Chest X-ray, PA view. Patient: 62 years old, sex M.
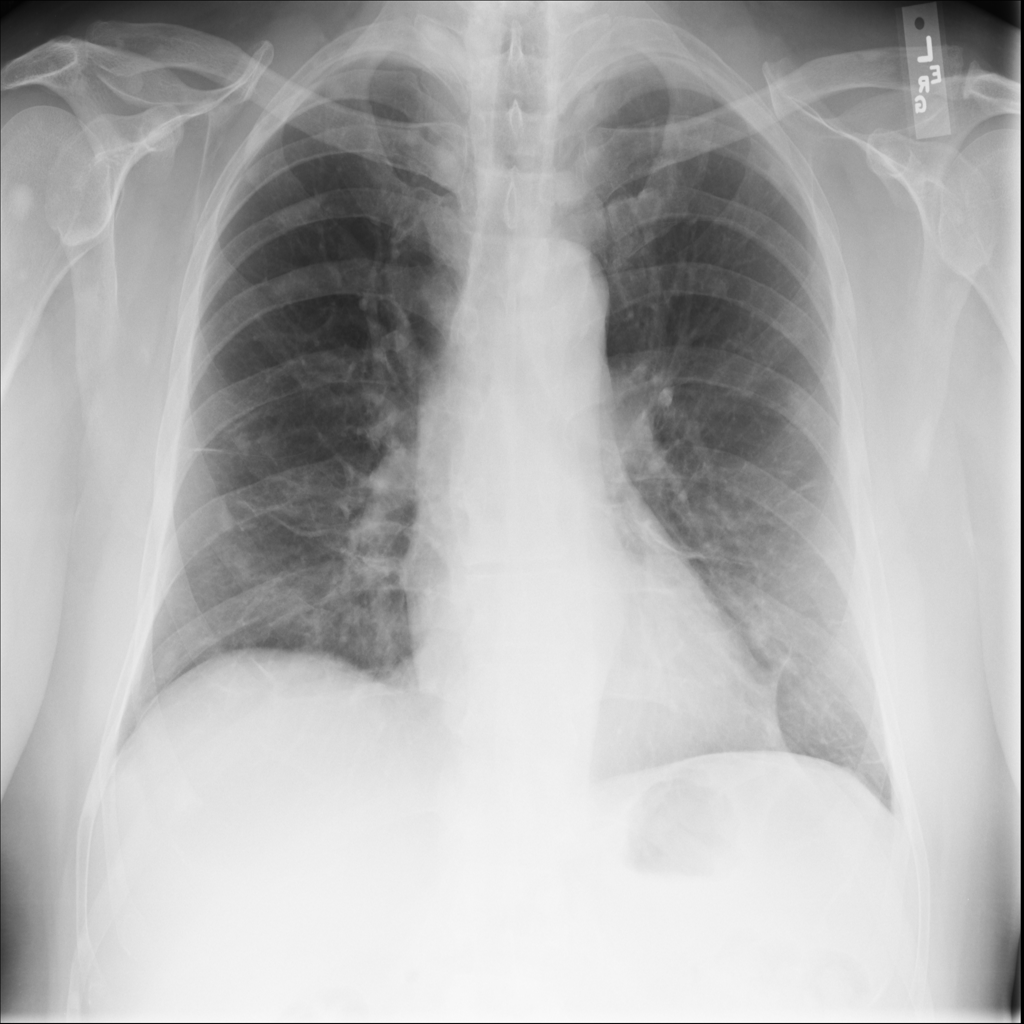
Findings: No Finding